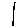
Label: line